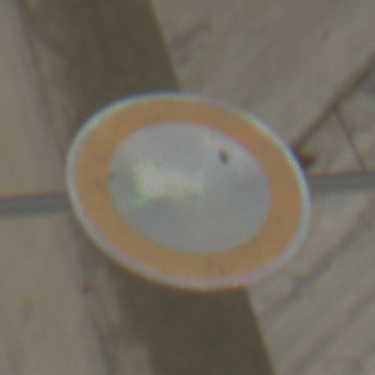
Verkehrszeichen: VerbotFahrzeugeAllerArt
Umgebung: Roofed, Suburban
Tageszeit: MorningAfternoon
Wetter: PartlyCloudy
Licht: Natural
Jahreszeit: Winter
Kontrast: LowContrast